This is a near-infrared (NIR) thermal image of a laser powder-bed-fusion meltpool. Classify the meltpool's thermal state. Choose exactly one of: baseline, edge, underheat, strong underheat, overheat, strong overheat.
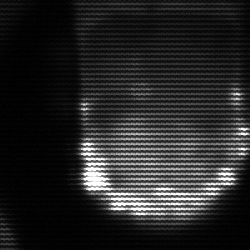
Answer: baseline